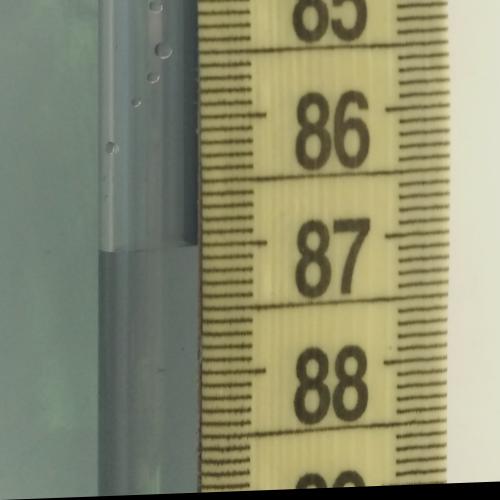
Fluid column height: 87.0 cm